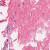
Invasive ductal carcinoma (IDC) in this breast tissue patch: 0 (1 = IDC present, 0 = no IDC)